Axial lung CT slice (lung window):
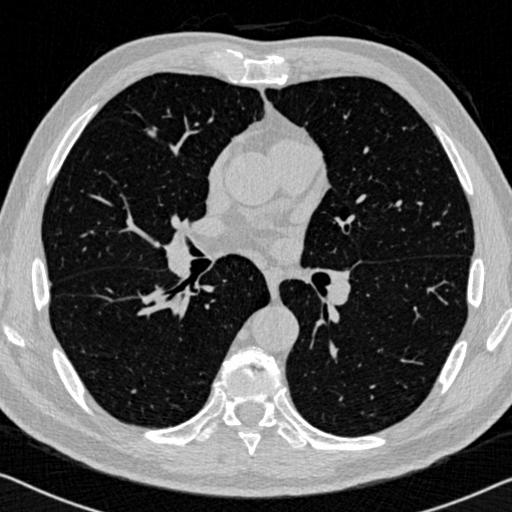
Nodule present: no